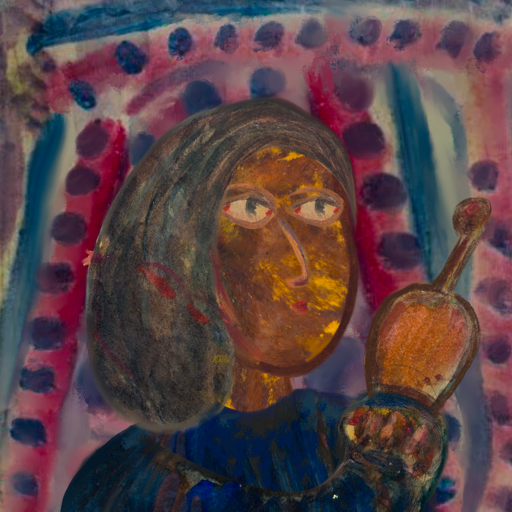
Background: HillGirl, Head And Neck Side: Comrade, Face Side: GypsyMother, Bust: Pipe, Hair Side: Gypsy_Mother, Head Accessory: Blank, Second Necklace: Blank, Necklace: Blank, Baby: Blank